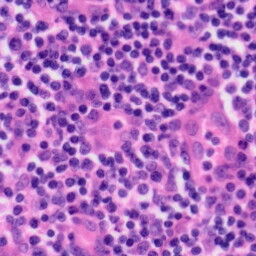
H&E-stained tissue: Tonsil